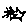
Label: star